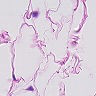
Metastatic tissue present: no